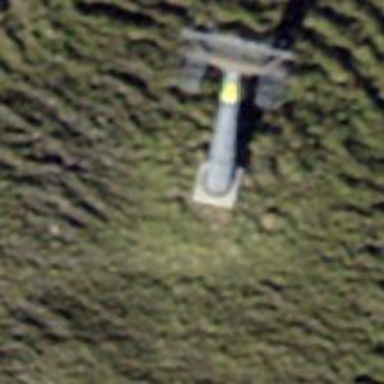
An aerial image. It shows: Pylon used for aerialway.